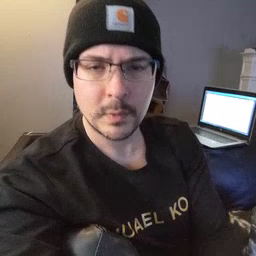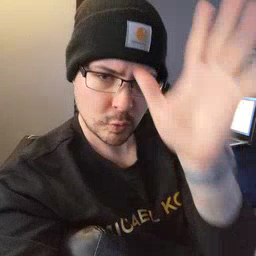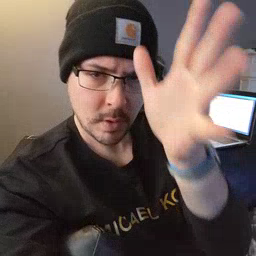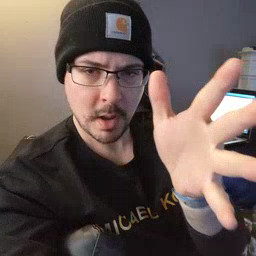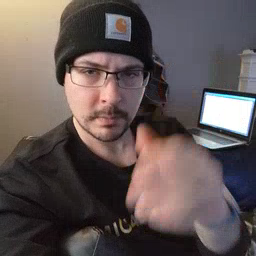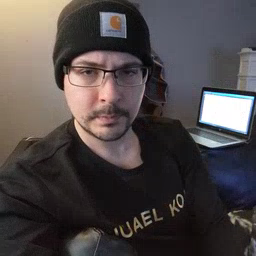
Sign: grandpa